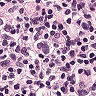
Metastatic tissue present: yes